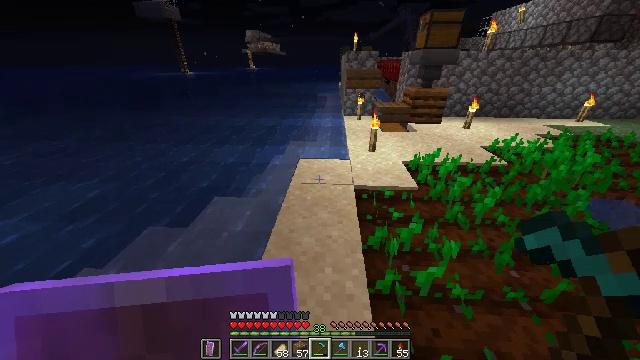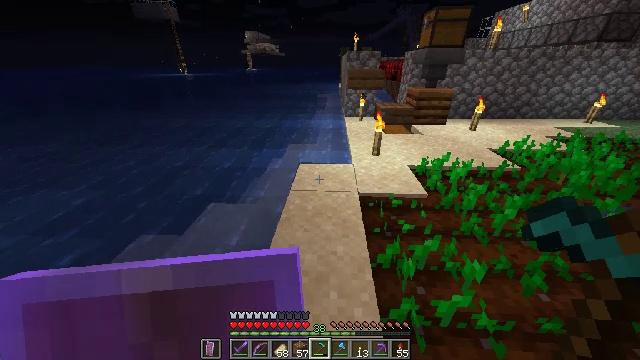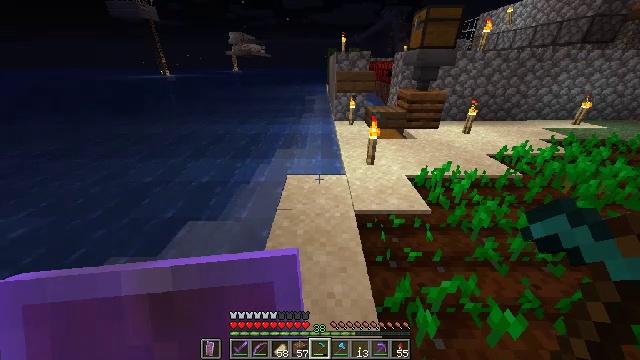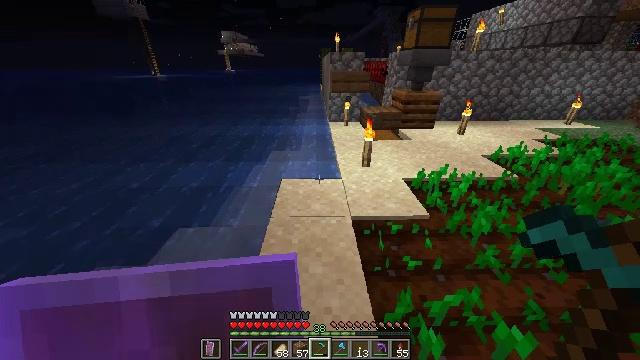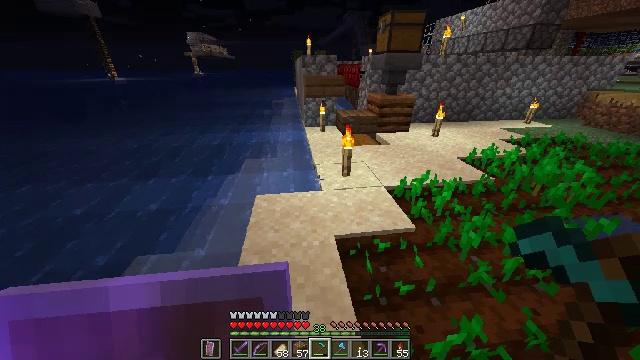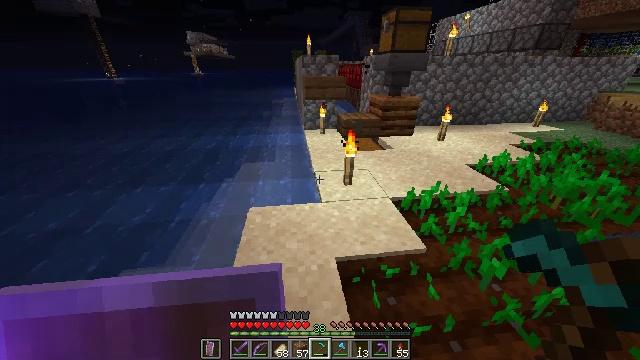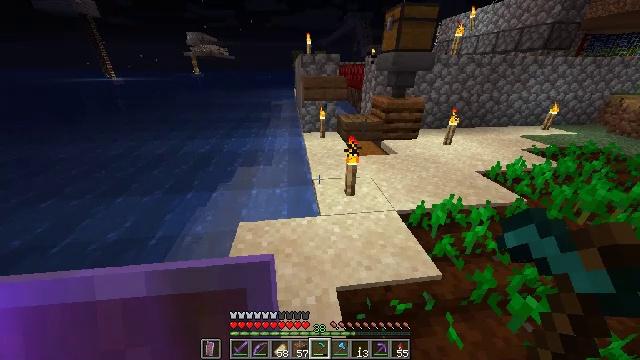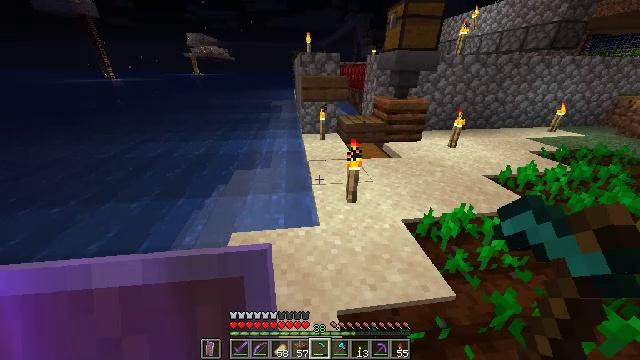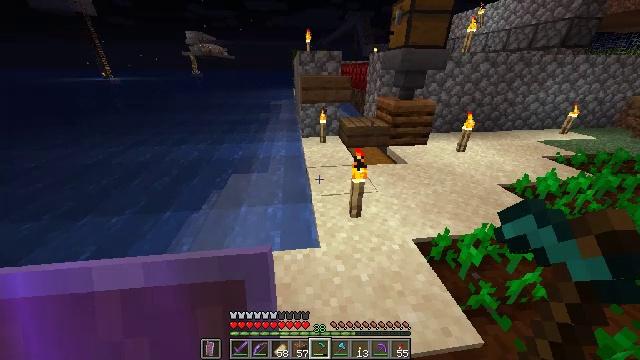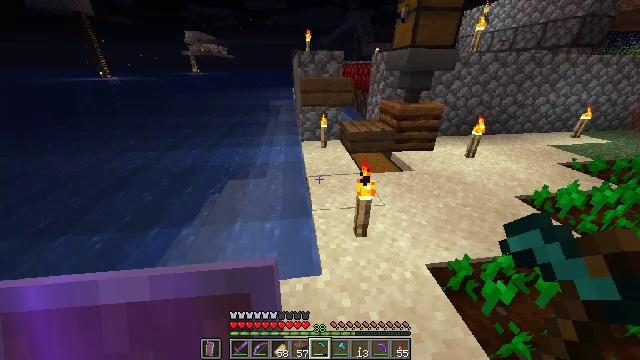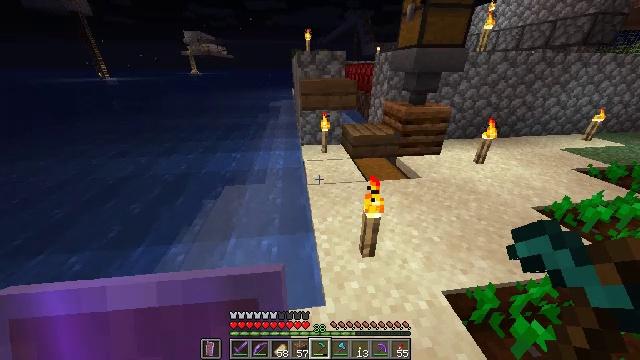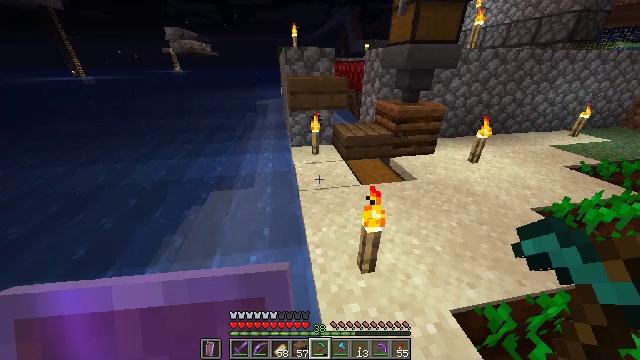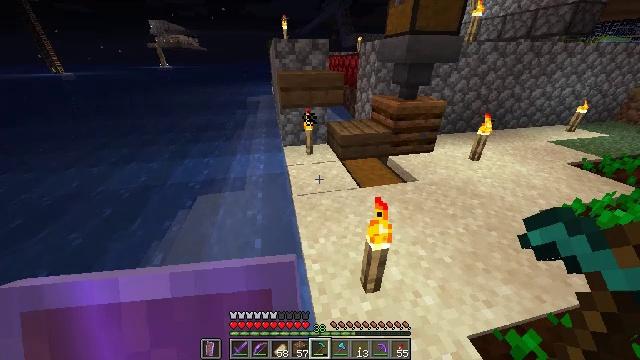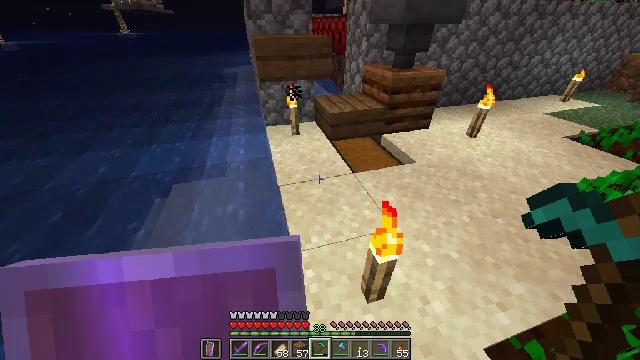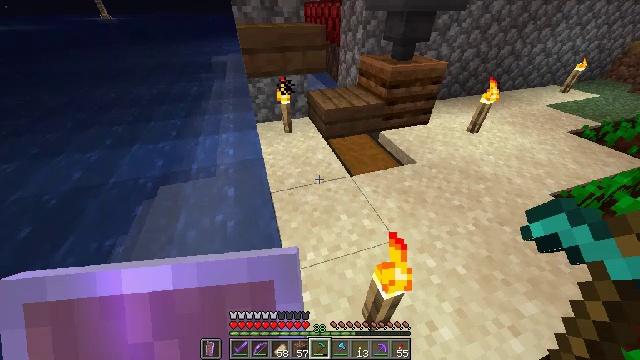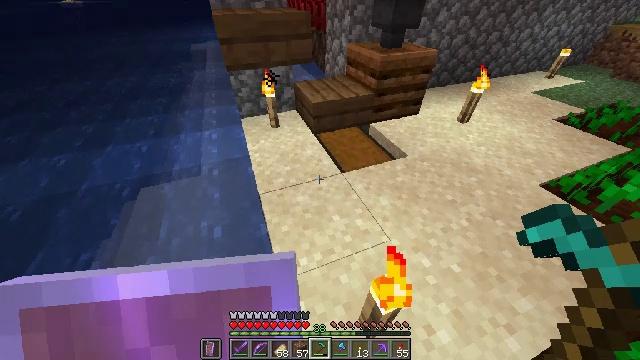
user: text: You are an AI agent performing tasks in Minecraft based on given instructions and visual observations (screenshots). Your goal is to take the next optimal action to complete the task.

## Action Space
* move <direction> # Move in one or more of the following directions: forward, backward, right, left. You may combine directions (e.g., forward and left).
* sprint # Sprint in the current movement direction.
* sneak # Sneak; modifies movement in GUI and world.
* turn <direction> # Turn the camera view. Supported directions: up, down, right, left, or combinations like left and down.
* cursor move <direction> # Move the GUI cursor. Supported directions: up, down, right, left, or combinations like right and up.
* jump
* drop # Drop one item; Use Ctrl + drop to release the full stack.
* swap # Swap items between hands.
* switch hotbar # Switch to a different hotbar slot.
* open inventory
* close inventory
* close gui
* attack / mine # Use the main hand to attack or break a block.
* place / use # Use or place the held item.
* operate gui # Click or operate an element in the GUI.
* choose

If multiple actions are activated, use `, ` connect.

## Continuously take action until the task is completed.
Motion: motion action
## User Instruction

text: Mine the torch on the wall.
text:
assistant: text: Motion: move forward, sprint
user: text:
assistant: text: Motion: move forward, sprint, turn right
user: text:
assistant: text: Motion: move forward, sprint, turn right
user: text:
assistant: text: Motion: move forward, sprint, turn right
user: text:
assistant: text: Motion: move forward, sprint
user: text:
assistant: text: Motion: move forward, sprint
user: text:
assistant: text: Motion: move forward, sprint
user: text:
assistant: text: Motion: move forward, sprint
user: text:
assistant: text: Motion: move forward, sprint
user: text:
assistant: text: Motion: move forward, sprint
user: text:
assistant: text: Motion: move forward, sprint, turn right
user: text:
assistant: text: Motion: move forward, sprint, turn right and down
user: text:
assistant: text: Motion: move forward, sprint, turn right and down
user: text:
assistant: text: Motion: move forward, turn right and down
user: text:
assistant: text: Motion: move forward, turn right and down
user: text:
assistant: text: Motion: turn right and down
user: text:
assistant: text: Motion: turn right and down
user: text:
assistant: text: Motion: no_op
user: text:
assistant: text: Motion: no_op
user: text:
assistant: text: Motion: no_op
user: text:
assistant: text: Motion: turn right
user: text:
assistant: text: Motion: turn up
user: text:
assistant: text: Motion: no_op
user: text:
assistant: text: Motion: no_op
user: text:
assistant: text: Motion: no_op
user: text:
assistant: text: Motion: no_op
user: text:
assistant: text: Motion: use / place
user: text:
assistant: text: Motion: use / place
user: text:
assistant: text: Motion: use / place
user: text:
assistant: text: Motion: no_op